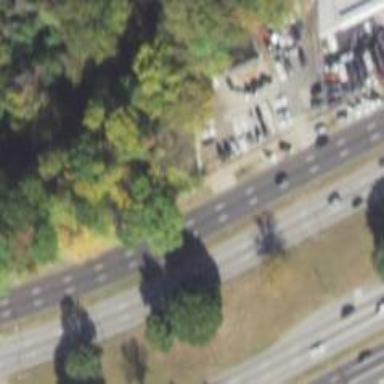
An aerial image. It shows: Asphalt trunk highway.